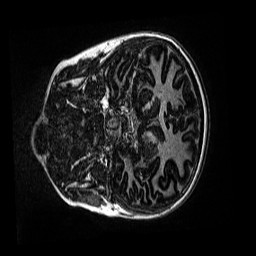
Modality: MP2RAGE
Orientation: coronal
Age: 11
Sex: female
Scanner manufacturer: siemens
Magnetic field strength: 3 T
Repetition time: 4 s
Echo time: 0.00299 s